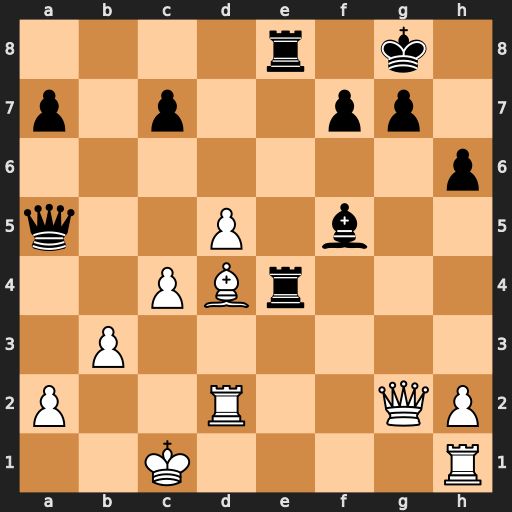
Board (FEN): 4r1k1/p1p2pp1/7p/q2P1b2/2PBr3/1P6/P2R2QP/2K4R
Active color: w
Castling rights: -
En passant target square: -
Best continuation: Qxg7#